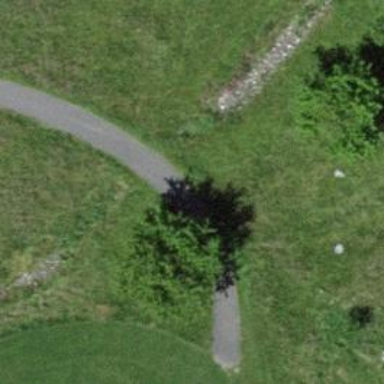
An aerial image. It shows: Golf cartpath that is also road path.